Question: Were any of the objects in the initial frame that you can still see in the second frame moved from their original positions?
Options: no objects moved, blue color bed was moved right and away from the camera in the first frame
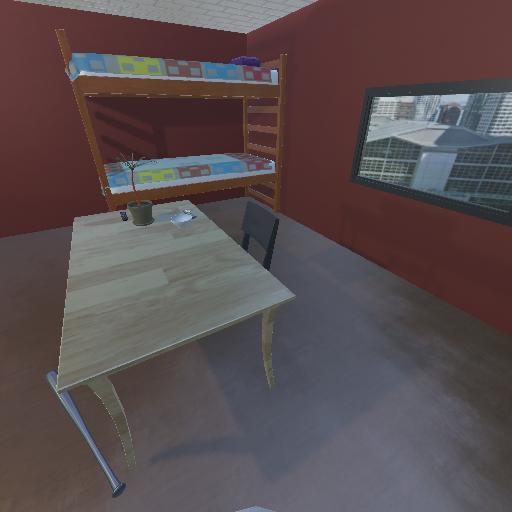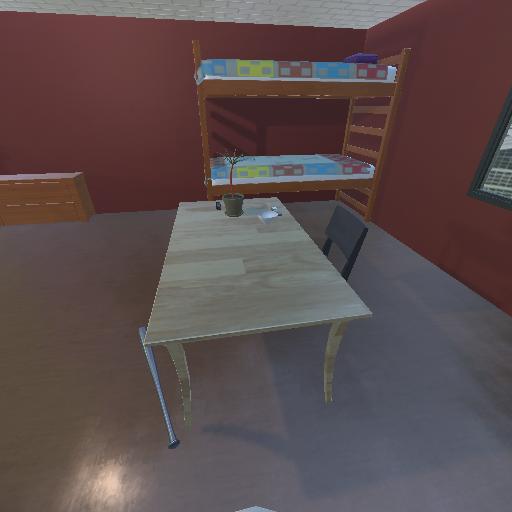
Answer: no objects moved